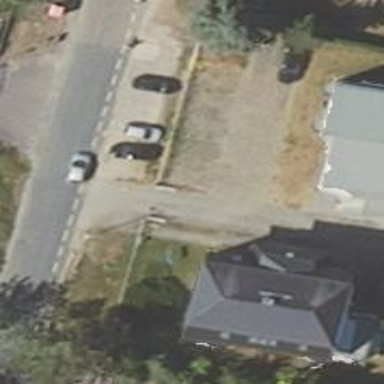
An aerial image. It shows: Parking aisle designated as service road.